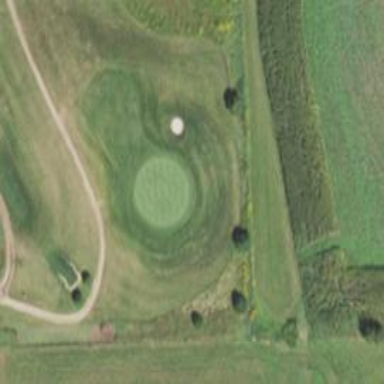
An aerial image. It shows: View of golf hole.